Field crop: maize
Growth stage: 2
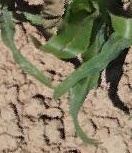
Species: maize